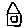
Label: house